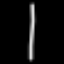
Label: line